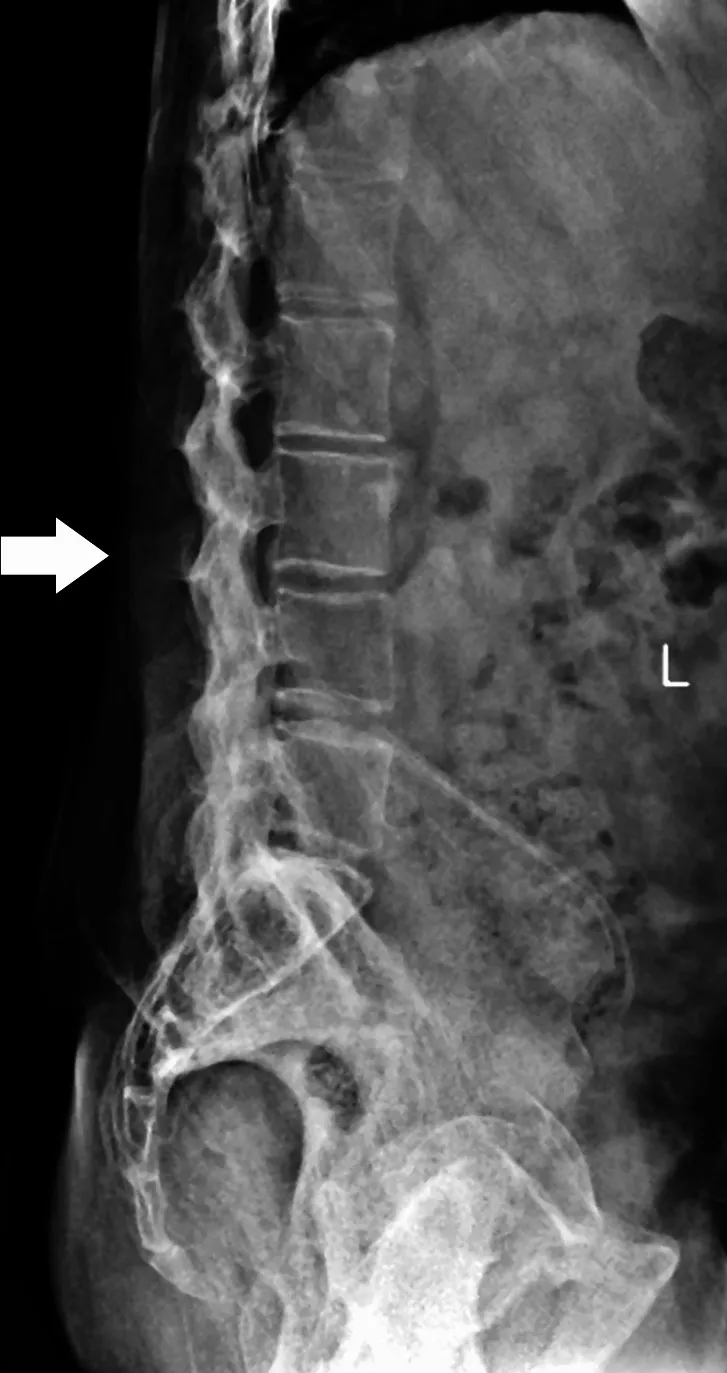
Lumbo-sacral spine X-ray AP view suggestive of ankylosed spine. AP: anteroposterior.
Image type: radiology (x_ray)